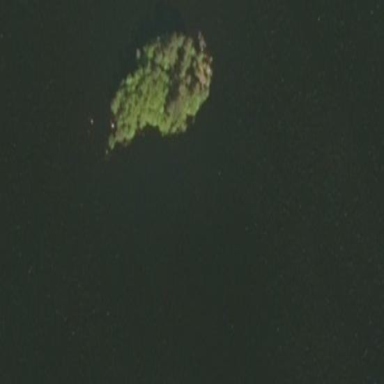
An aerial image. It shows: Image showing island.